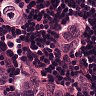
Metastatic tissue present: yes